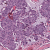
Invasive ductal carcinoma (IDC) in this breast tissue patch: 1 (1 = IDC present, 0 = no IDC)